Question: Below is a picture of my electric meter reading 52425.5 (roughly):

What program/technique will help me read the meter automatically? Notes:
- This is one of the cleaner images. Many images have static. I'm OK
w/ ignoring (having the program say "ERR") pictures w/ too much static. - The camera has a fixed mount, but the middle of each dial (the
bright silver points) move up and down between pictures (because of
differing vertical sync?). The dial centers (thus the entire picture)
also moves a little left and right between pictures, but not as
much. - More pictures and some code:
<URL> - Look at circles with different radii around the center and find
the darkest angle for each circle. - Do something (not sure what yet) with the darkest angles you
find to get a reading. - I'm aware there are devices which watch your meter and
record/broadcast how many "cycles" they've seen (each cycle = 7.5
watt-hours on most meters). However, these devices are expensive, and
can't "catch up" if they miss a few readings.
Any thoughts?
UPDATE: it's FAR from perfect, but <URL>, it does quite a bit better.
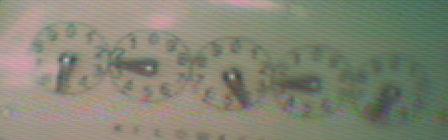
Answer: Have a look at opencv
> OpenCV (Open Source Computer Vision) is a library of programming functions for real time computer vision.
<URL>
<URL>